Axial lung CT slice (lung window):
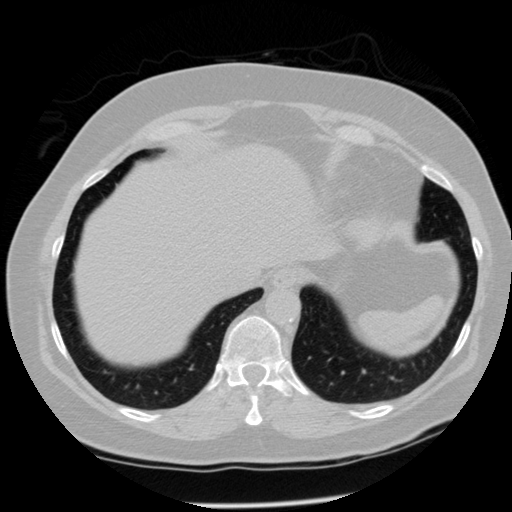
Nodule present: no